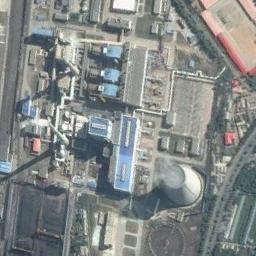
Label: thermal_power_station